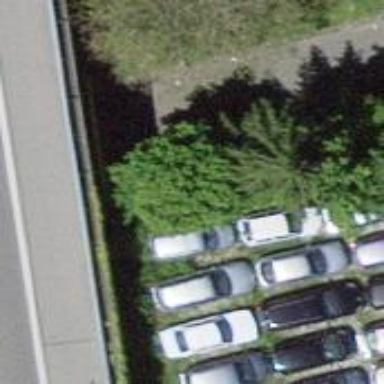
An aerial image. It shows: Cycle barrier.